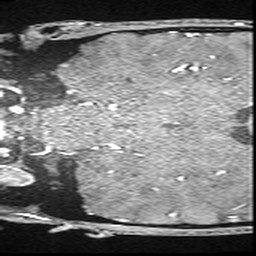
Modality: angio
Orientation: coronal
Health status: ill
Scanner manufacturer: siemens
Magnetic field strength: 3 T
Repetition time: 0.021 s
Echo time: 0.00343 s